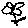
Label: flower